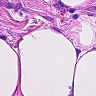
Metastatic tissue present: no